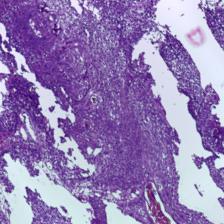
Diagnosis: OSCC